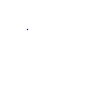
Particle: proton